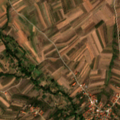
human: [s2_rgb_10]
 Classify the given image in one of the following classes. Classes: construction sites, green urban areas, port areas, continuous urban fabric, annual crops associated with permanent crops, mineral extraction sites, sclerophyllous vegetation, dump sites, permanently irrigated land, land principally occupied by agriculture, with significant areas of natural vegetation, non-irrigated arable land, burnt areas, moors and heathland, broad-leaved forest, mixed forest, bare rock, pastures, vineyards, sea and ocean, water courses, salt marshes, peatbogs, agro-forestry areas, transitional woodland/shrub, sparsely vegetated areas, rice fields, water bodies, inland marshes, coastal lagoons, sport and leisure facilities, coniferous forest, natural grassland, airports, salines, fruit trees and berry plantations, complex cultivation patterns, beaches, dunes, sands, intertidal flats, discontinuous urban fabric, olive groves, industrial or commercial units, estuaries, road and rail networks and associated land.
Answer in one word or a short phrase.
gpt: complex cultivation patterns, land principally occupied by agriculture, with significant areas of natural vegetation